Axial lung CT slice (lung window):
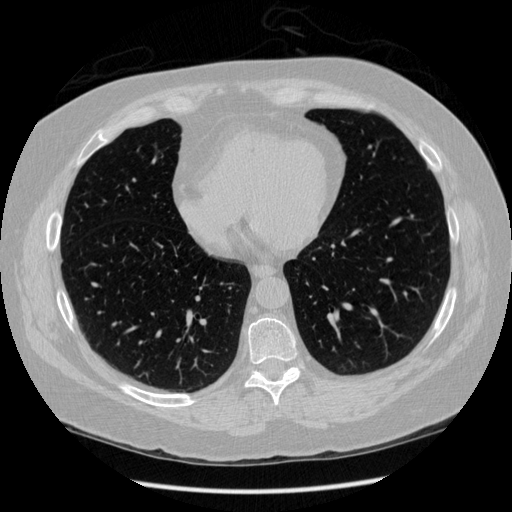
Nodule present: no